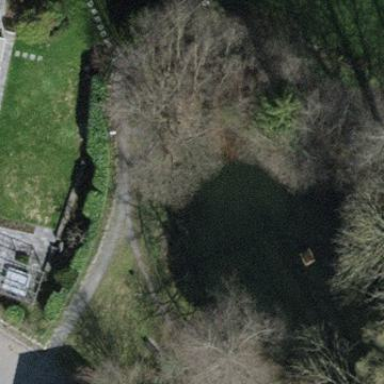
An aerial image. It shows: Pond surrounded by natural water.